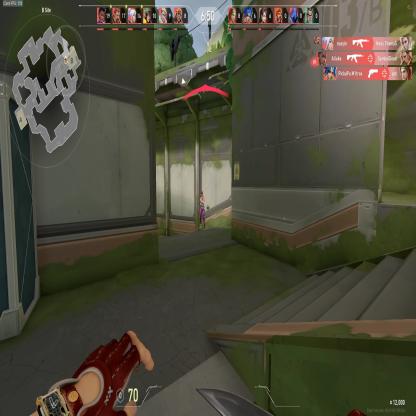
Label: enemy